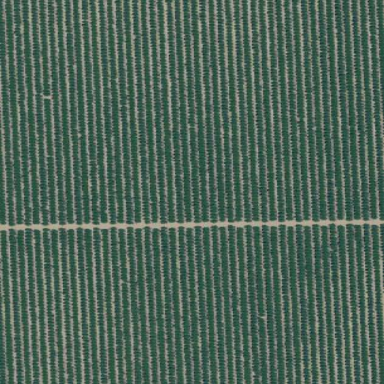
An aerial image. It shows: Almond orchard with rows of almond trees.